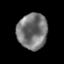
Tissue: prostate
Cell type: T cells
Senescence score: 0.3309
Nuclear area (px): 1051
Mean DAPI intensity: 117.983